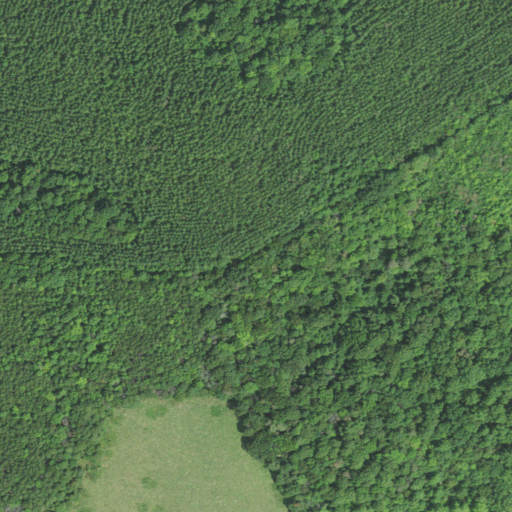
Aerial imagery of mountain in Virginia named Bald Mountain containing evergreen forest, mixed forest, deciduous forest, grassland, and pasture